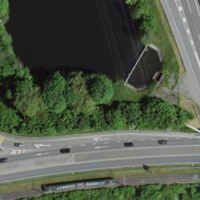
EUNIS habitat code: 57
Species observed at this site:
Buteo buteo